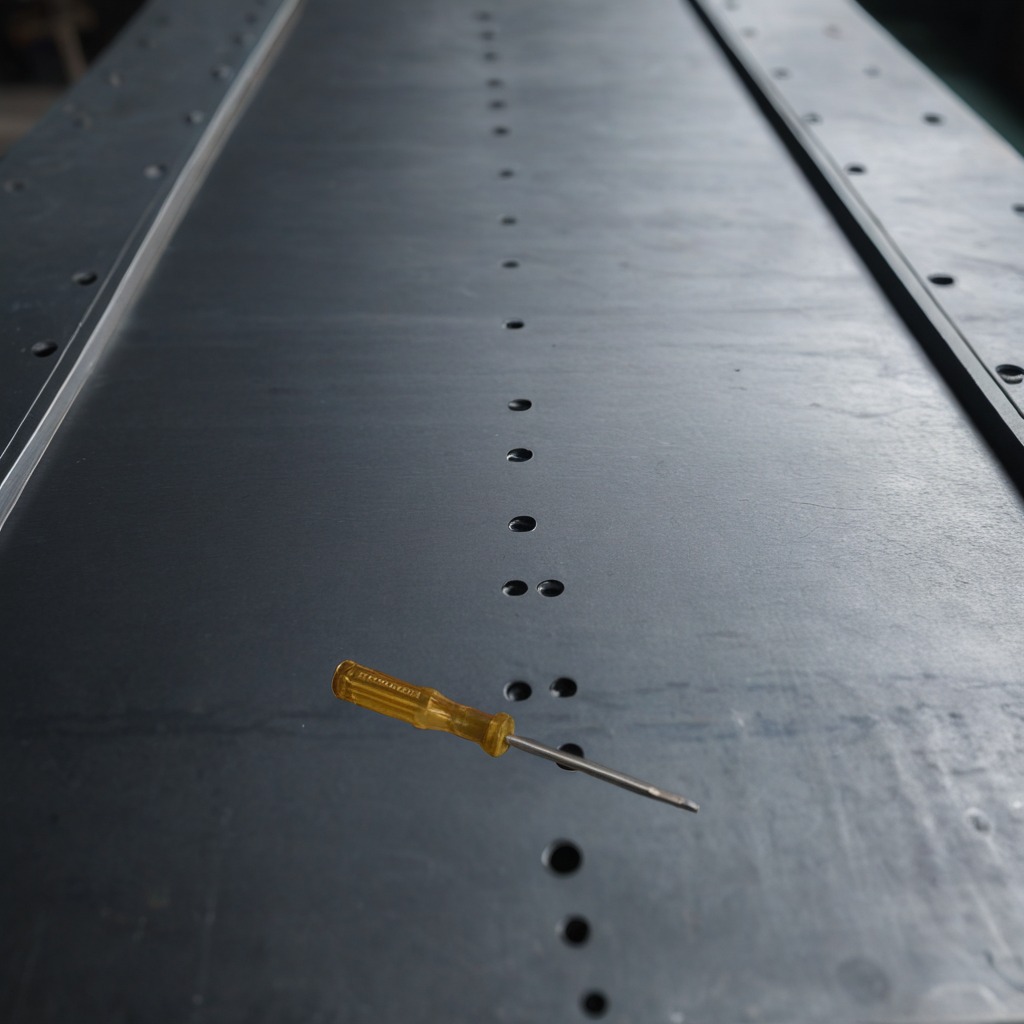
A screwdriver is lying on the cold steel table in a mining workshop.